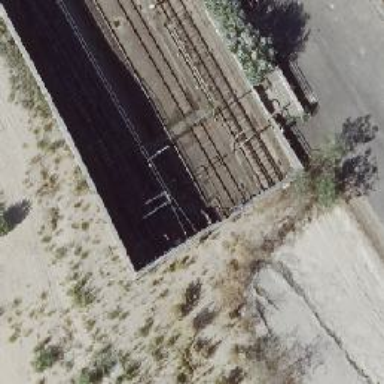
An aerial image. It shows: Rail siding with electrified contact lines for trains.